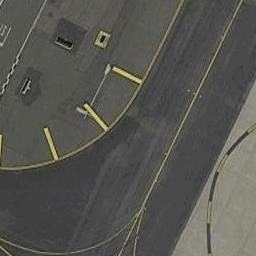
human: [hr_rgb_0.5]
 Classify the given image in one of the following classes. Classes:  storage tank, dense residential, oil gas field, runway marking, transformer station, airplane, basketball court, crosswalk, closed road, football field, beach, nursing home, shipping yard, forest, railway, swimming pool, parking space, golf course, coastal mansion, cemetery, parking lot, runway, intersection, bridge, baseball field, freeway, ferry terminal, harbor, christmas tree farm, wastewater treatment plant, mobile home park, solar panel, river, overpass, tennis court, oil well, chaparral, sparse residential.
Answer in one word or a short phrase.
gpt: runway marking